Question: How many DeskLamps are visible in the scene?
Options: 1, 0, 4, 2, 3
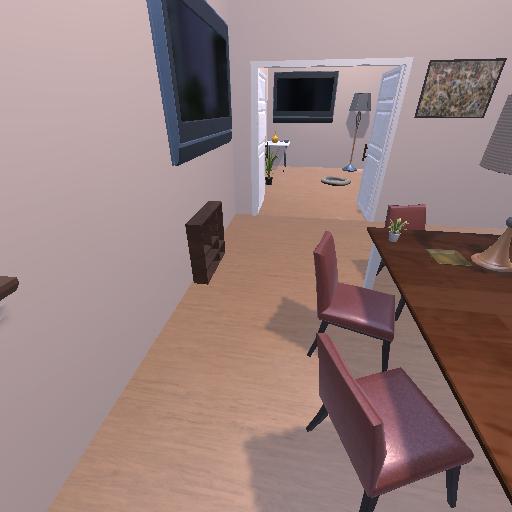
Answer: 1